Interaction volume radius: 5 \u00c5
Interaction volume height: 15 \u00c5
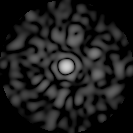
Disorder parameter: 0.8205